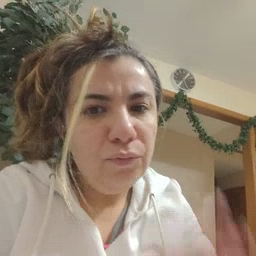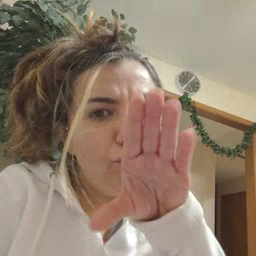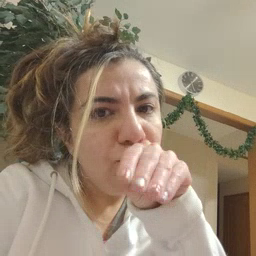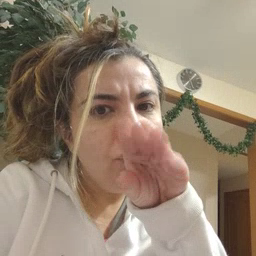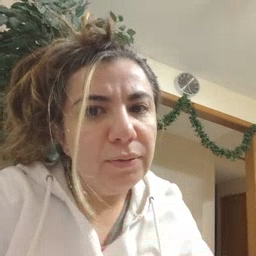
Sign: duck